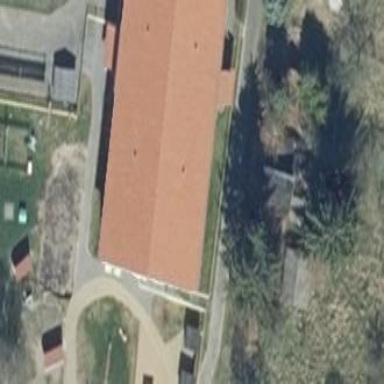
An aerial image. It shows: Building with gabled roof oriented along its structure. The roof is striking red color.